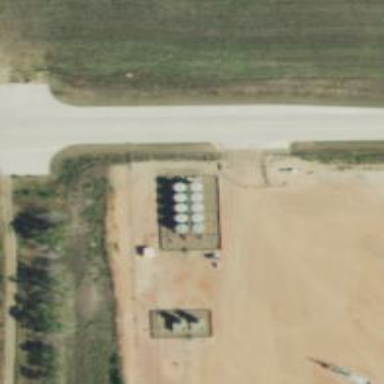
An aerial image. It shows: Storage tank with man-made structure.